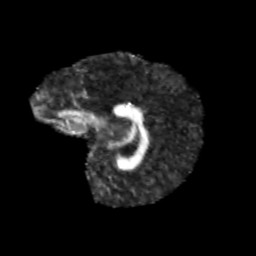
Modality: FA
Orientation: sagittal
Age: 12
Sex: male
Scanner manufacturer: siemens
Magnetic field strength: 3 T
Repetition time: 3.8 s
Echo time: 0.07 s